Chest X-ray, PA view. Patient: 35 years old, sex M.
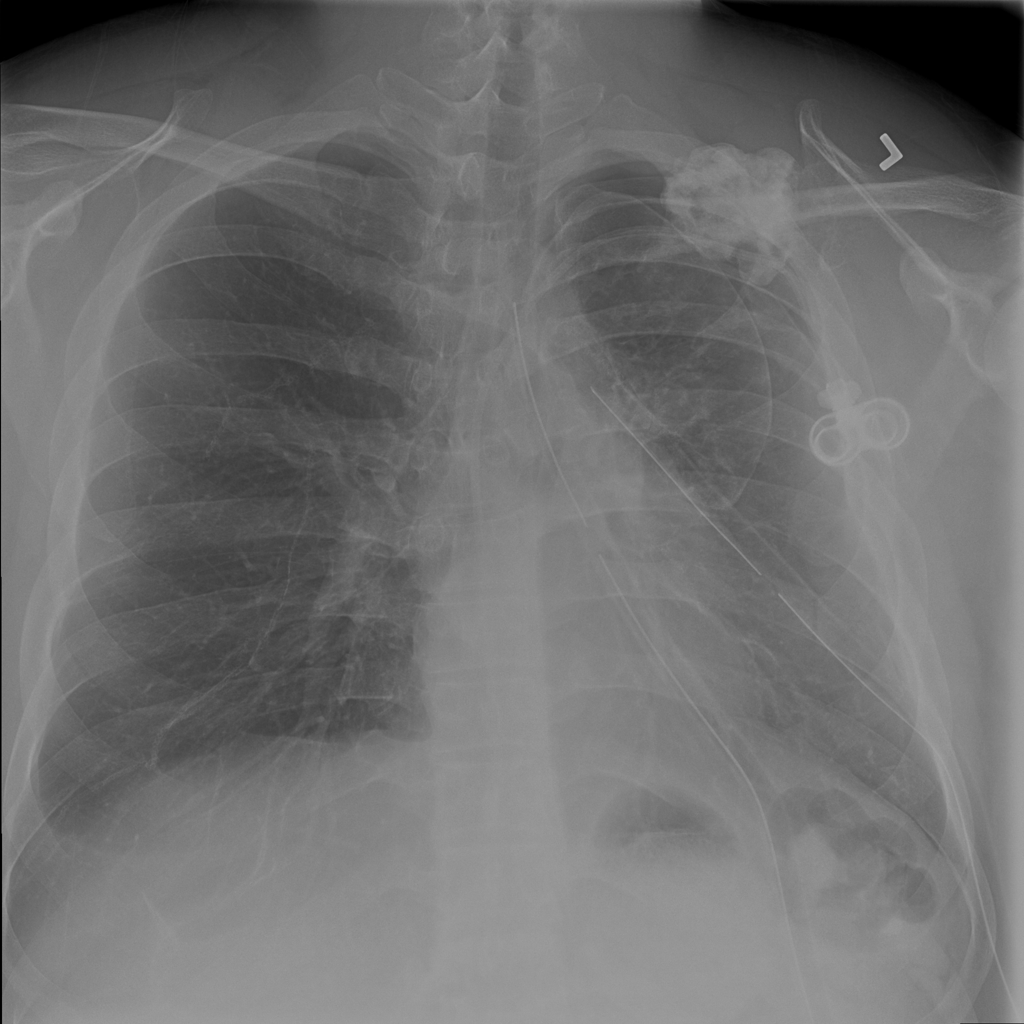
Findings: Mass, Pneumothorax